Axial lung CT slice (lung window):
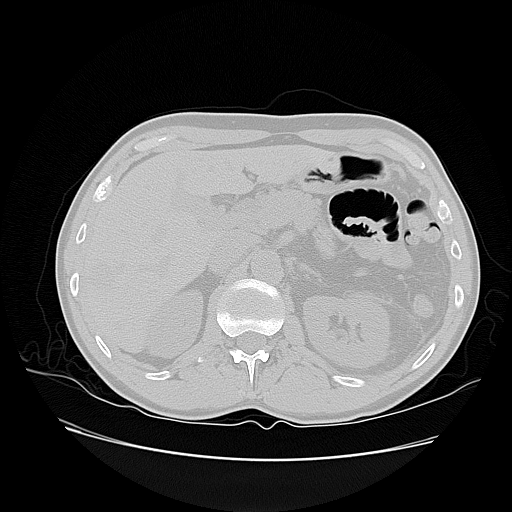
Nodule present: no